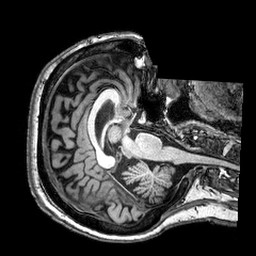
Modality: T1w
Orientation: axial
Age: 65
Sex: female
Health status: healthy
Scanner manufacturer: philips
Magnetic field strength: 3 T